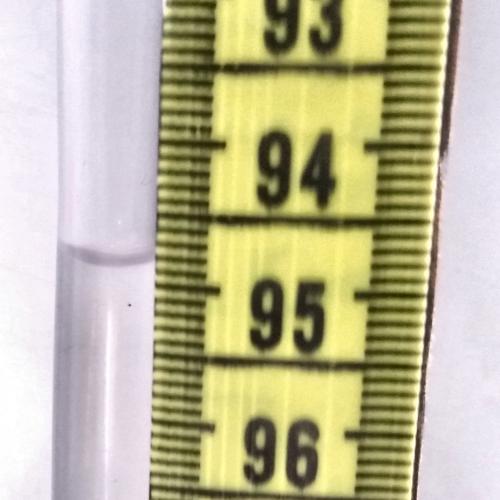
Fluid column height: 94.8 cm